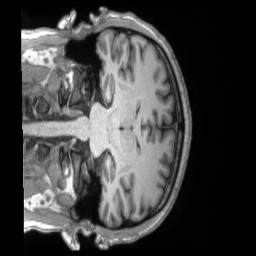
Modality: T1w
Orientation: coronal
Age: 26
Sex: male
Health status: ill
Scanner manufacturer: siemens
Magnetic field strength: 3 T
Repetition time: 2.2 s
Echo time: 0.00157 s